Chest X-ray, AP view. Patient: 38 years old, sex F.
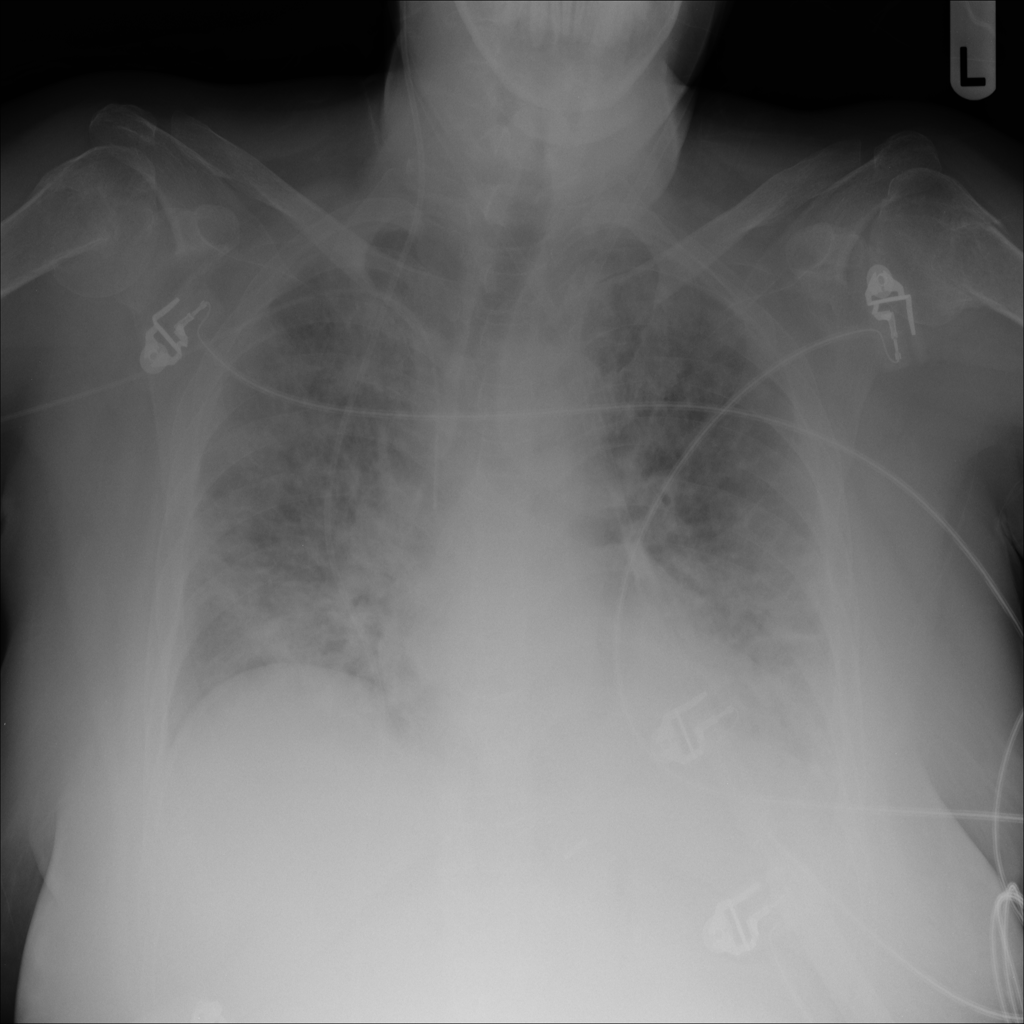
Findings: Pneumonia